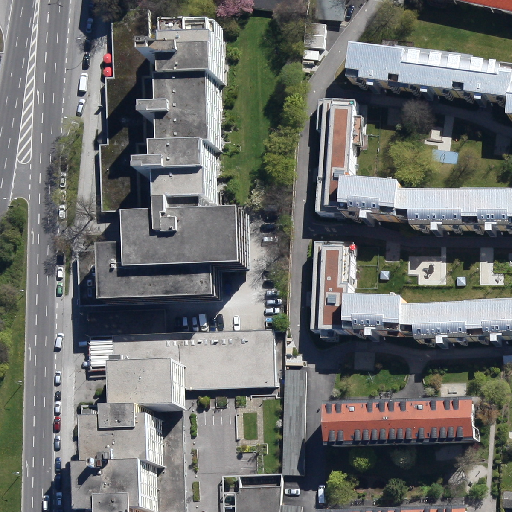
Referring expression: vehicle driving on the road